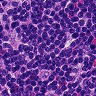
Metastatic tissue present: no